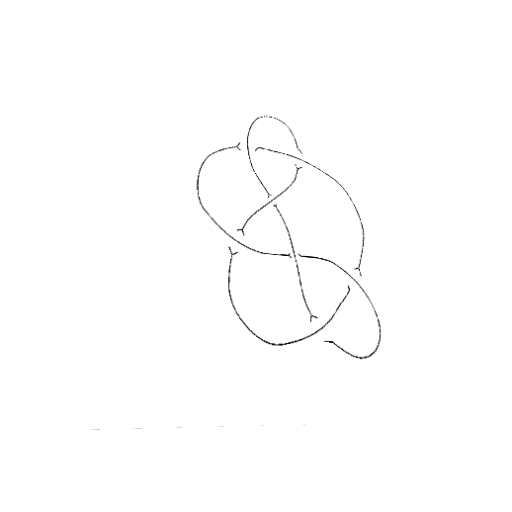
Crossing number: 7